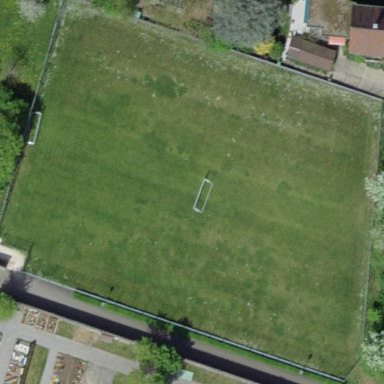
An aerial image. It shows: Soccer pitch with grass surface for leisure land.